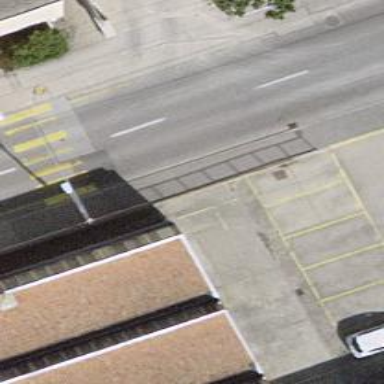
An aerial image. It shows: Zebra crossing on the road.